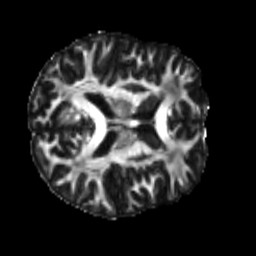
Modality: FA
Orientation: axial
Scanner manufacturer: siemens
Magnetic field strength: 3 T
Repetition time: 4 s
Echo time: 0.0594 s